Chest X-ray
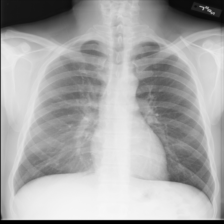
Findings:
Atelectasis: negative
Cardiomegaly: negative
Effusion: positive
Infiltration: negative
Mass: negative
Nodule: negative
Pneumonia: negative
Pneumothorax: negative
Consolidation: negative
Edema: negative
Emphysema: negative
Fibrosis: negative
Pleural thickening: negative
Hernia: negative